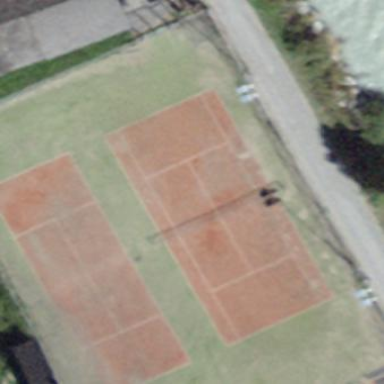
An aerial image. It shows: Tennis court on pitch designated for leisure land.